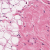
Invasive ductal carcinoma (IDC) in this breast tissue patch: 0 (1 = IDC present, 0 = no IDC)